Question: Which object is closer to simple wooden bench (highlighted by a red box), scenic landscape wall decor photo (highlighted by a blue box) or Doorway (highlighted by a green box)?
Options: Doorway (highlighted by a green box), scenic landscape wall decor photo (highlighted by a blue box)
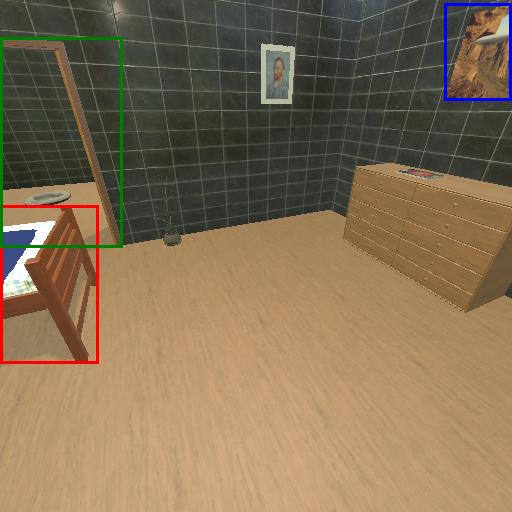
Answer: Doorway (highlighted by a green box)